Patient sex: F
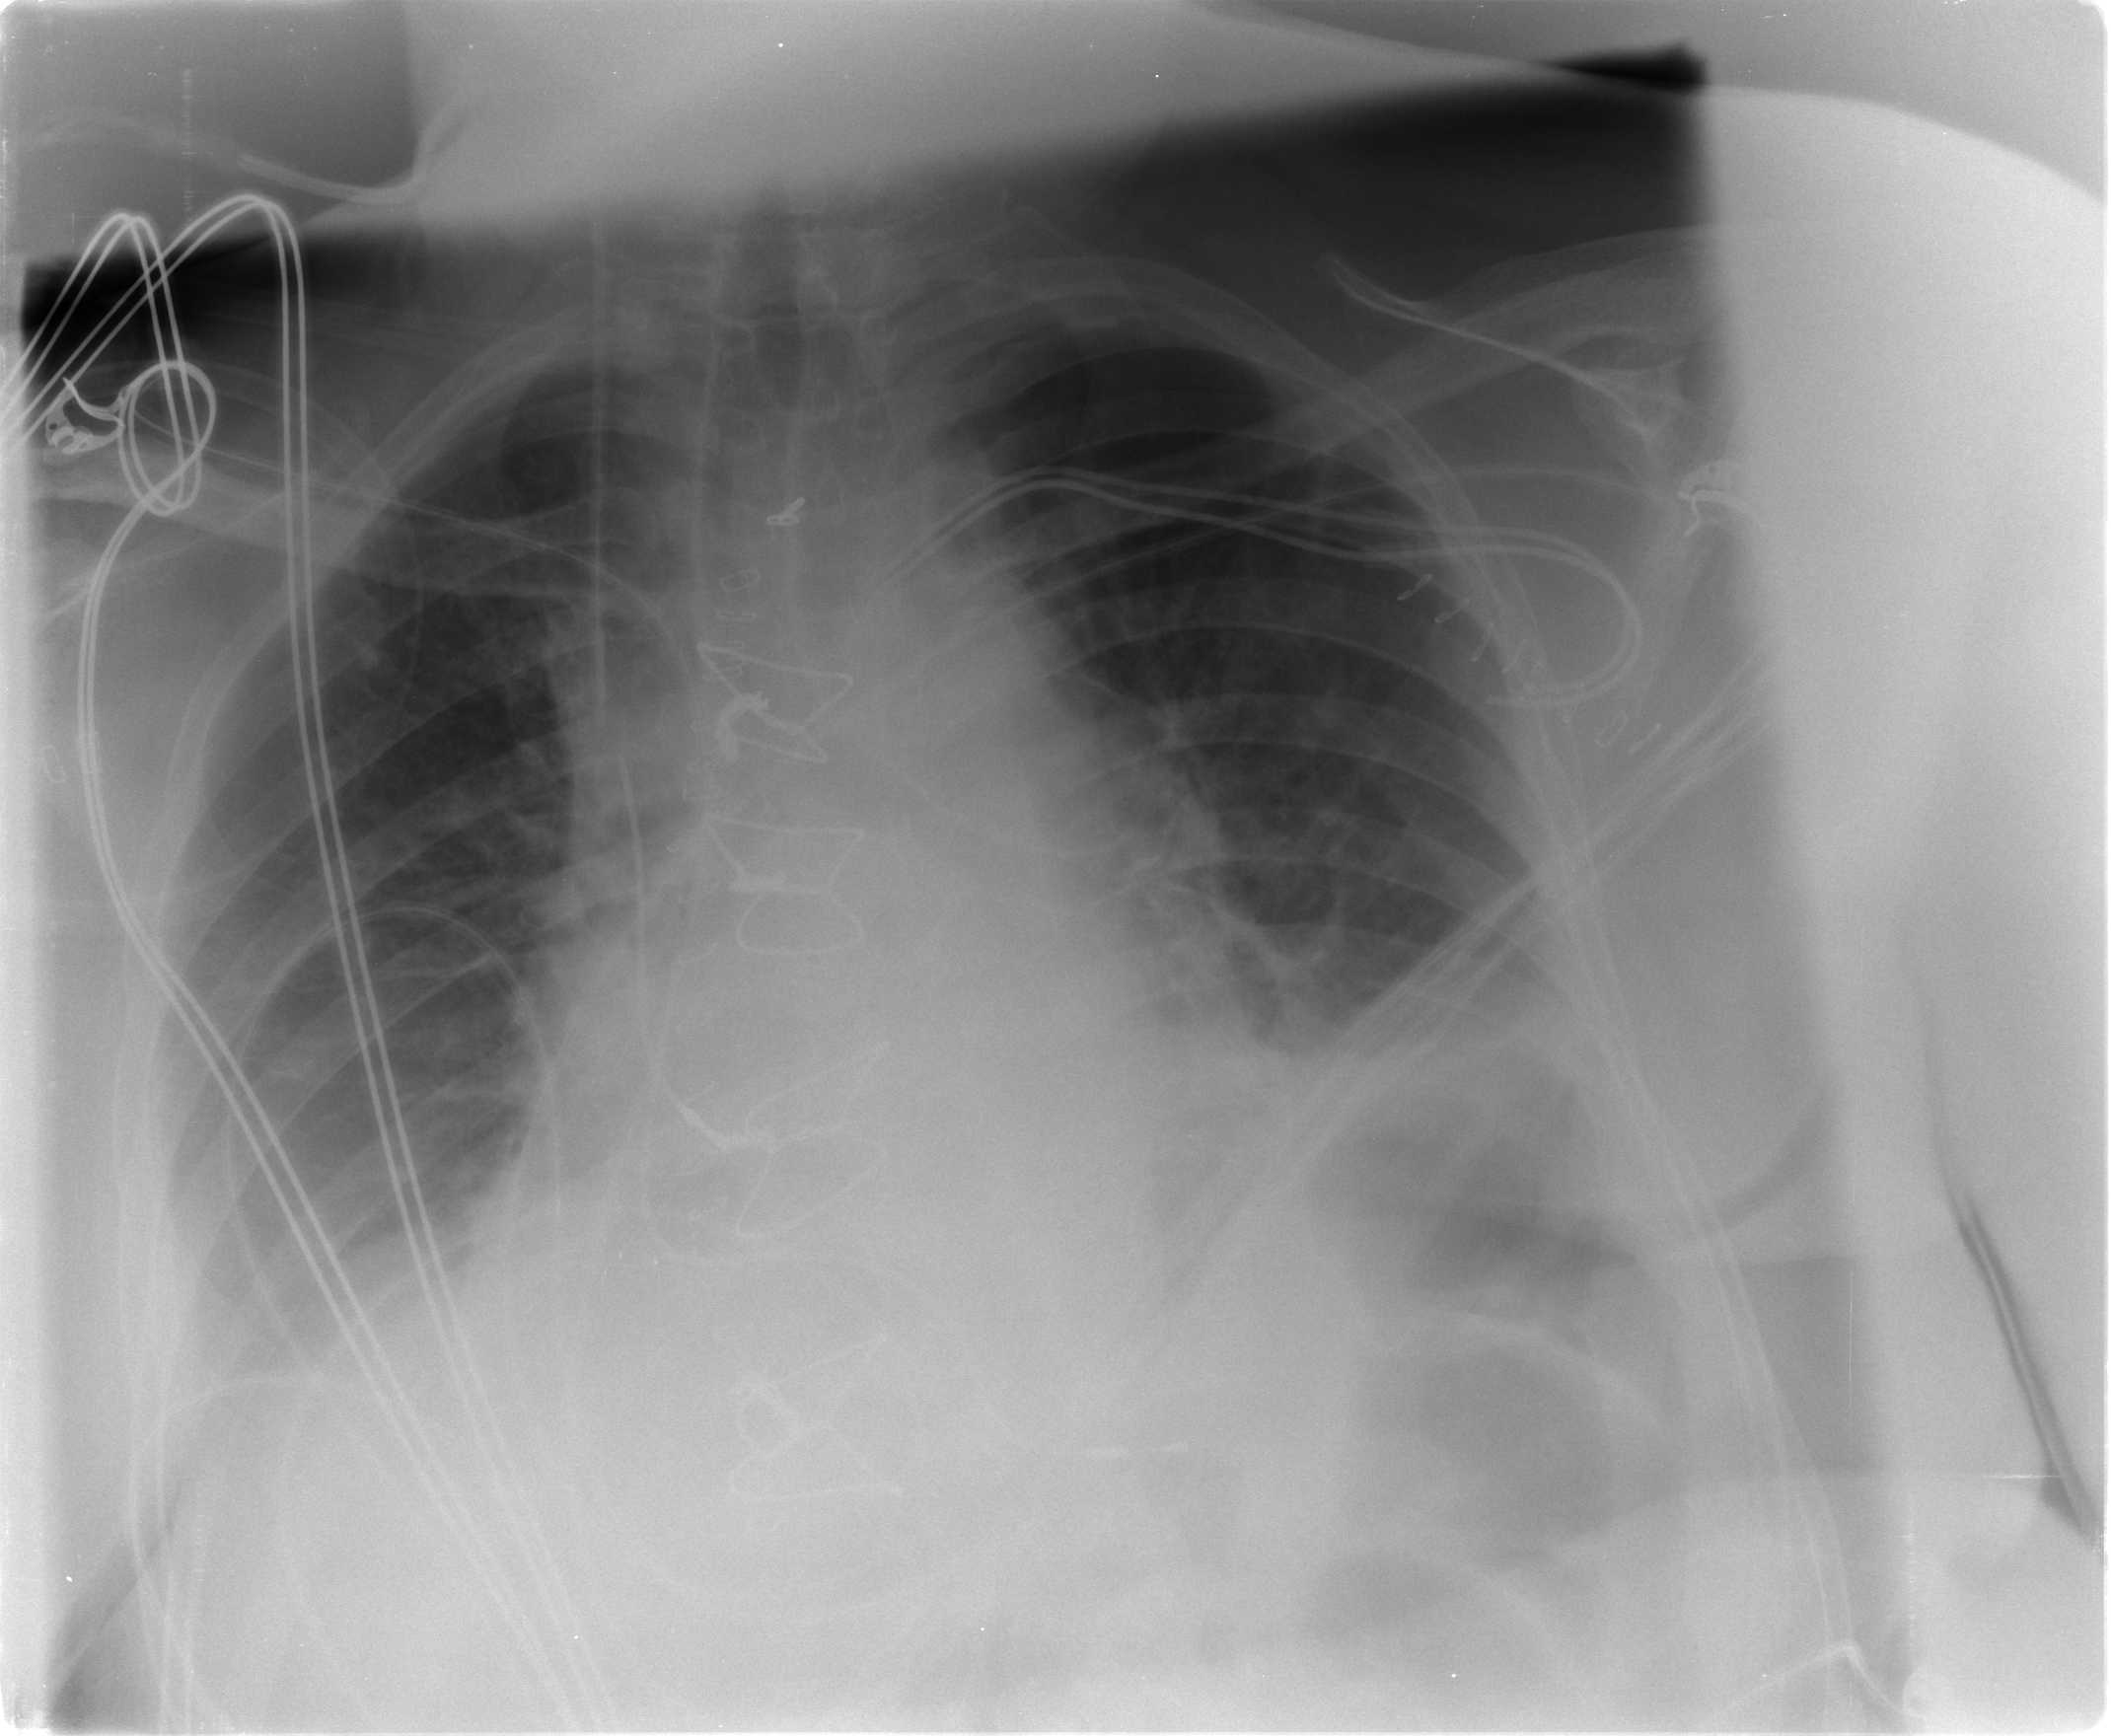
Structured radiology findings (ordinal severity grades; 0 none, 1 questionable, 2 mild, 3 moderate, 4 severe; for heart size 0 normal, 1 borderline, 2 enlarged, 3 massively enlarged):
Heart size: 2
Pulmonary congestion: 0
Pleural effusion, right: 2
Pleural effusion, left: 0
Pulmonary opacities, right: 0
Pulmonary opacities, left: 0
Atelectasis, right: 2
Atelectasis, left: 2